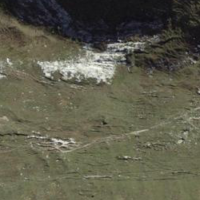
EUNIS habitat code: 26
Species observed at this site:
Silene acaulis
Aster alpinus